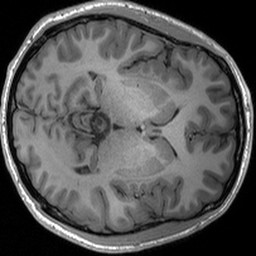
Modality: T1w
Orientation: axial
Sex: male
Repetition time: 1.95 s
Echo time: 0.026 s